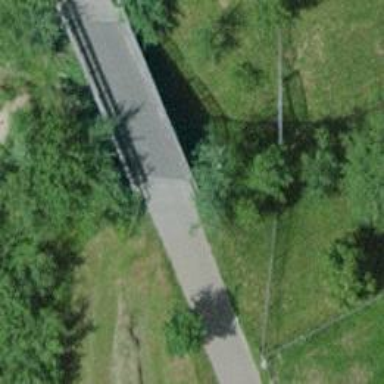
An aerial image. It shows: Asphalt track on bridge with grade1 tracktype.